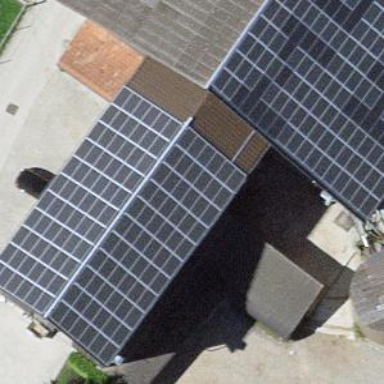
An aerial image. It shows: Solar power generator with photovoltaic panels.